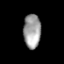
Tissue: prostate
Cell type: T cells
Senescence score: 0.743
Nuclear area (px): 583
Mean DAPI intensity: 157.604